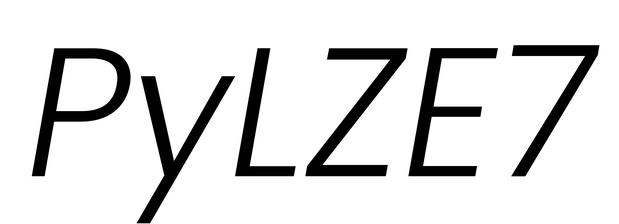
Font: Poppins-LightItalic